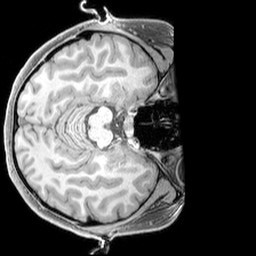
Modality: T1w
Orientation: axial
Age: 19
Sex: female
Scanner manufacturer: siemens
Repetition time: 2.3 s
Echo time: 0.00226 s